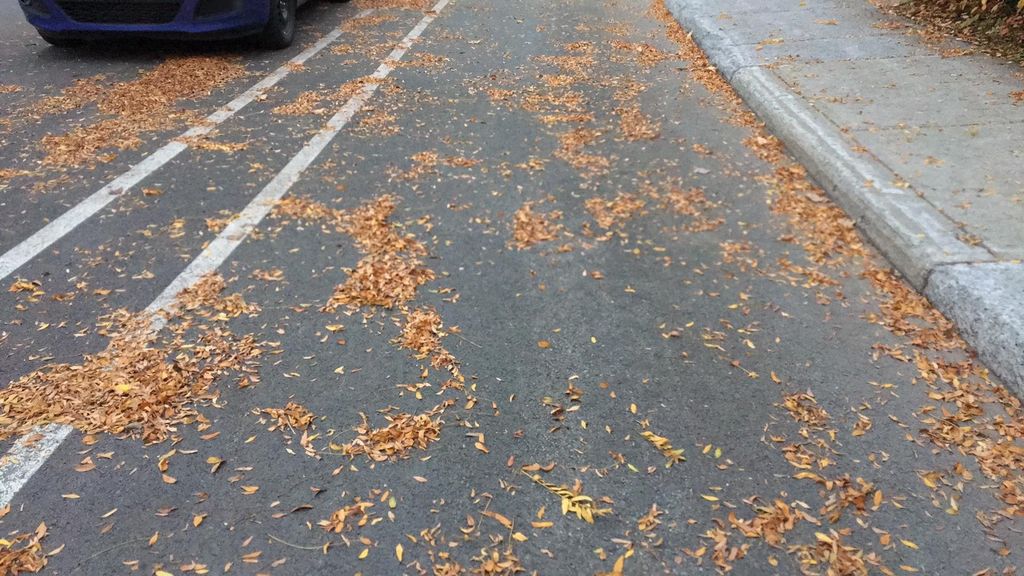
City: montreal